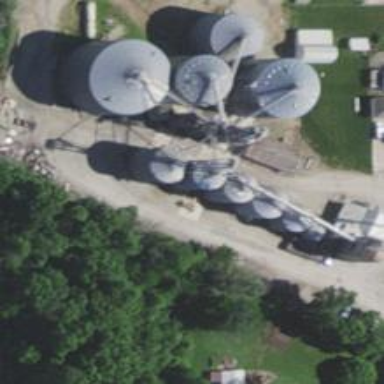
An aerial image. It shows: Silo.